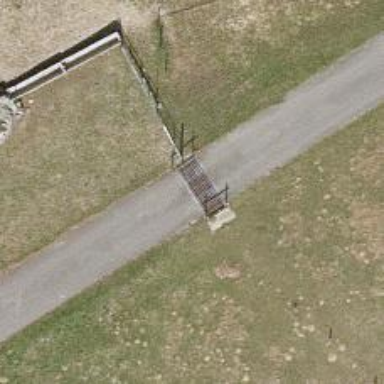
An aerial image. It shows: Cattle grid.